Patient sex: F
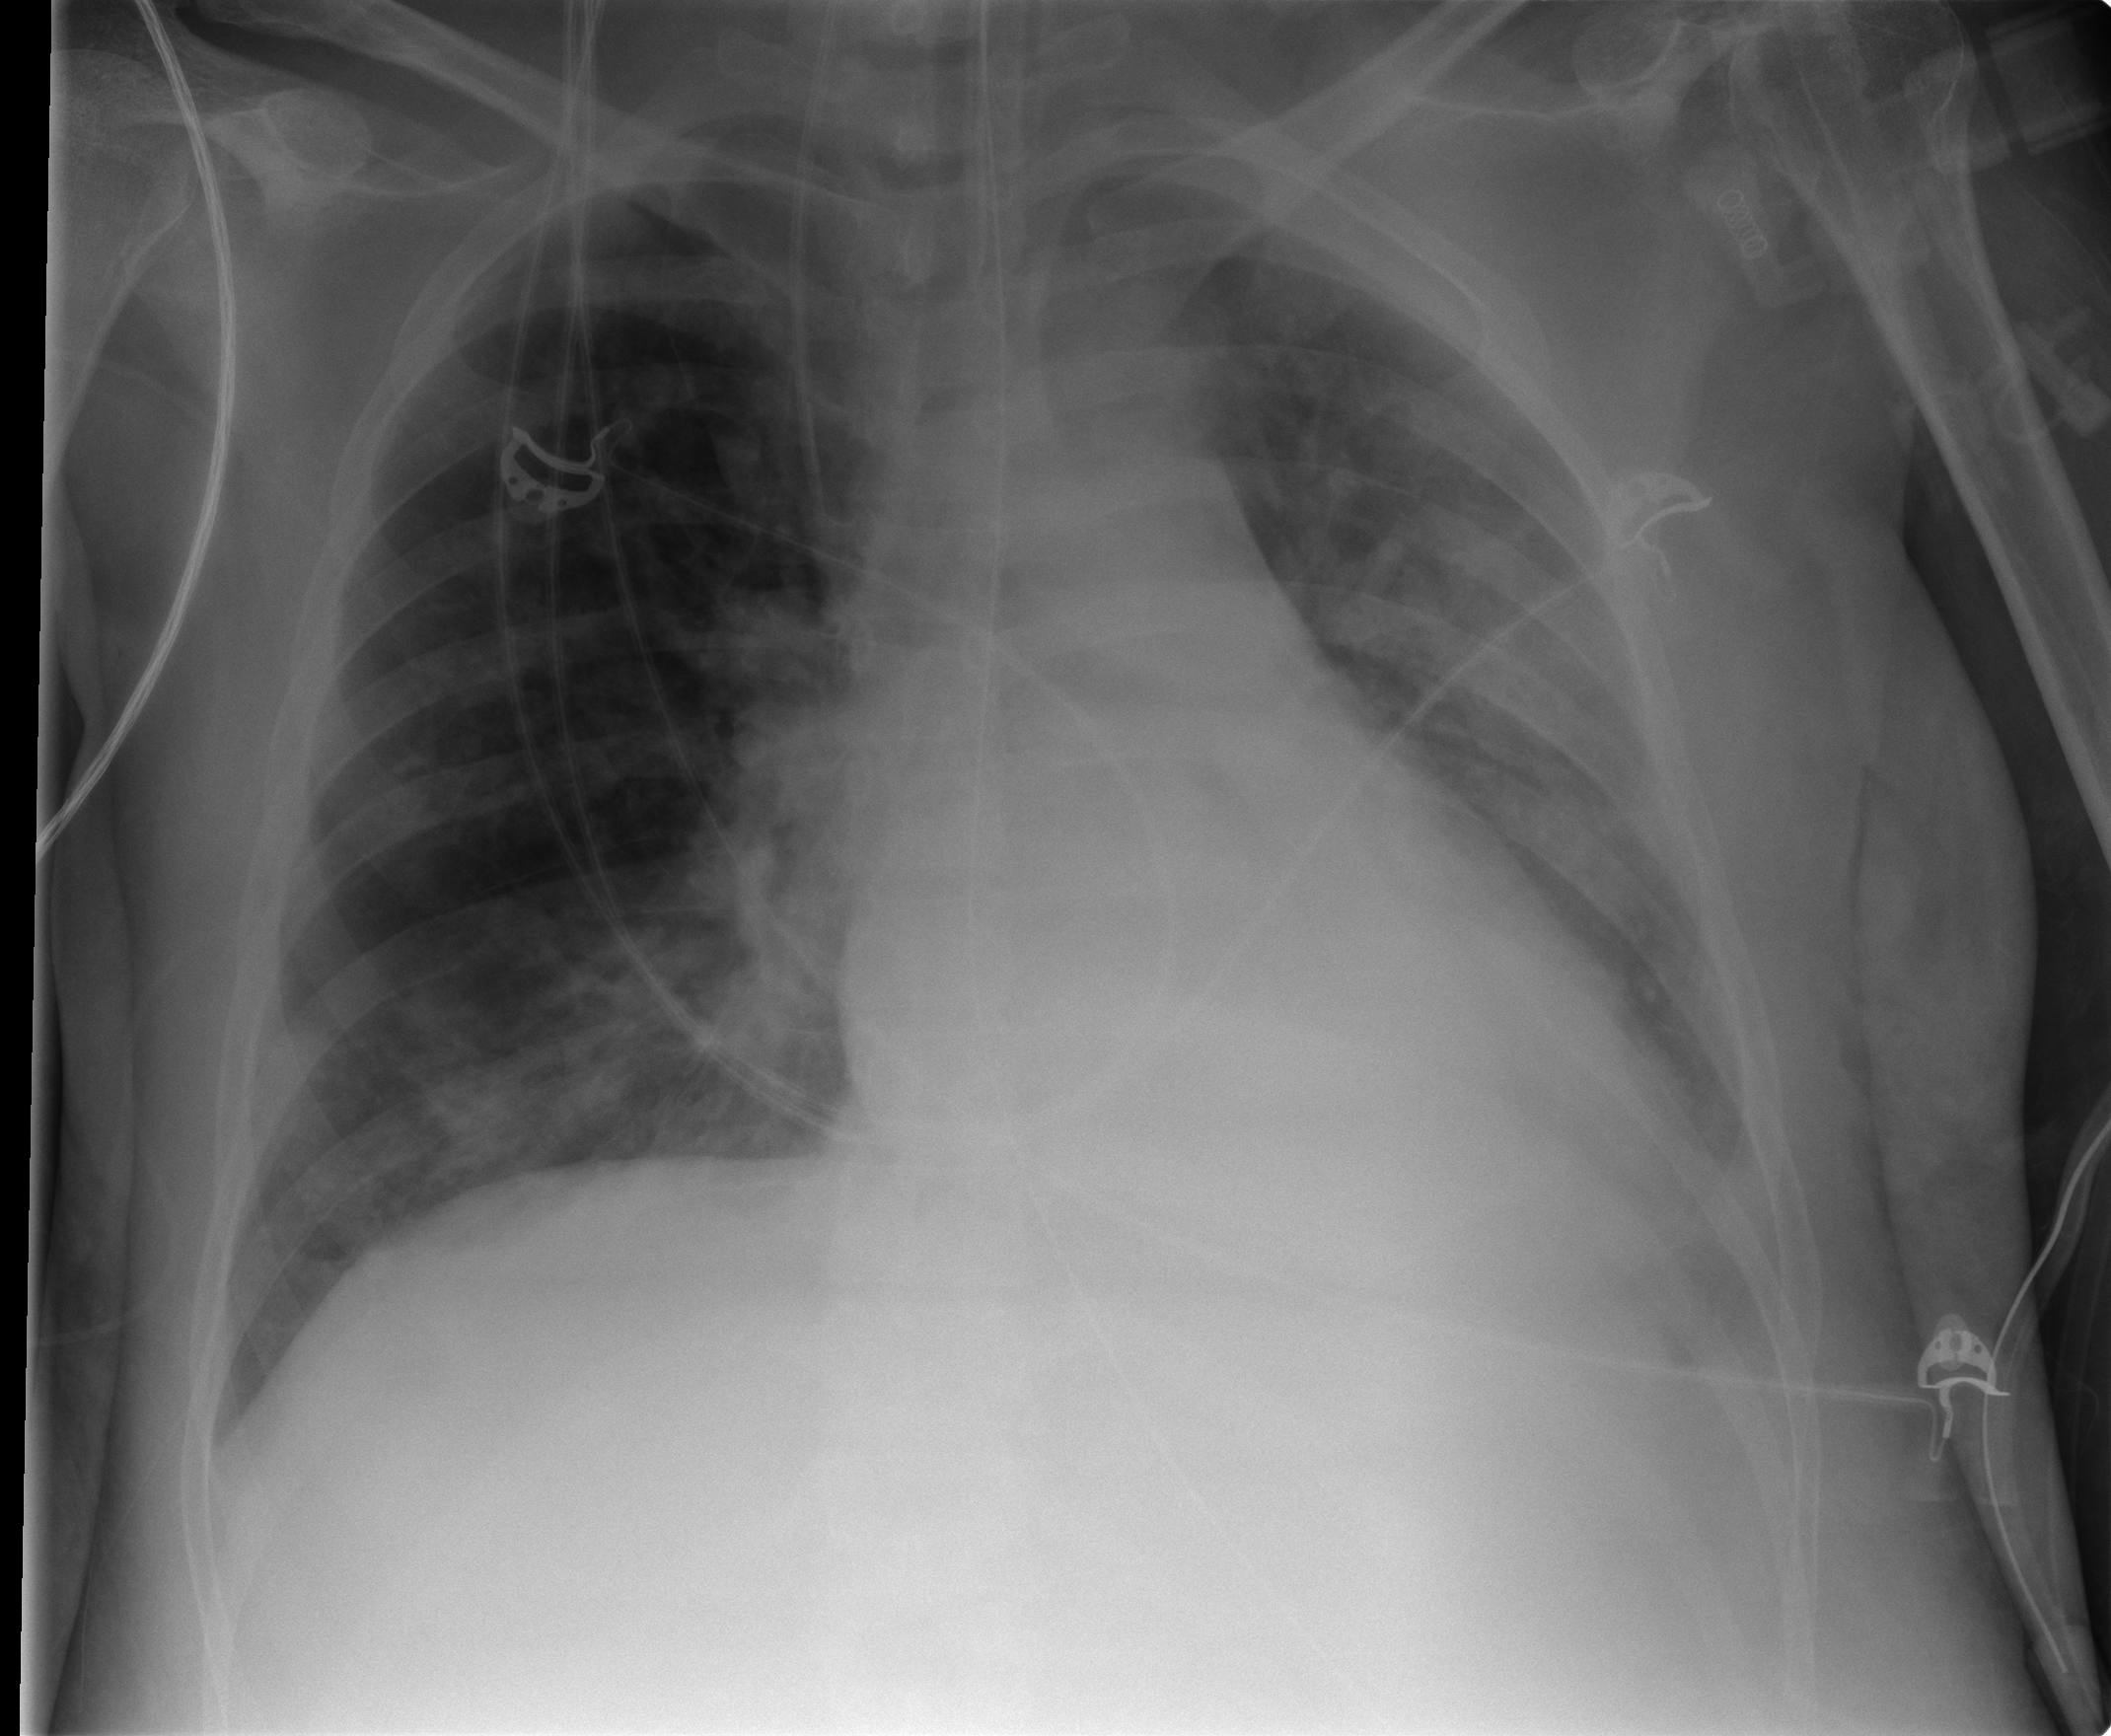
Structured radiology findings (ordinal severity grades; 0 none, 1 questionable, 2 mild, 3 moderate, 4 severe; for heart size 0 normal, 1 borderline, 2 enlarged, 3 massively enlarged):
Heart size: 0
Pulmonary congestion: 0
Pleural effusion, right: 0
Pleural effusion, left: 2
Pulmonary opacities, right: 2
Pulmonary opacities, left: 3
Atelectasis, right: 2
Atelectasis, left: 2